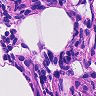
Metastatic tissue present: no